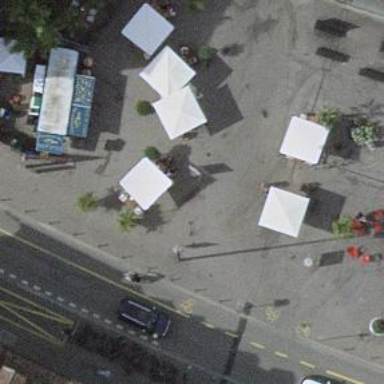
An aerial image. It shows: Bicycle rental service.